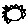
Label: sun